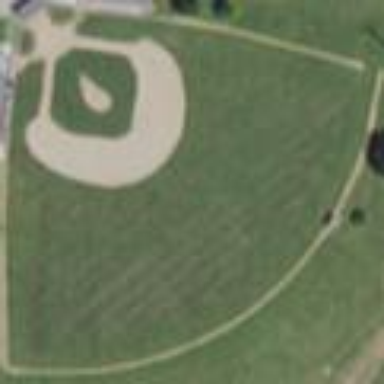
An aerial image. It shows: Baseball pitch for leisure land activities.